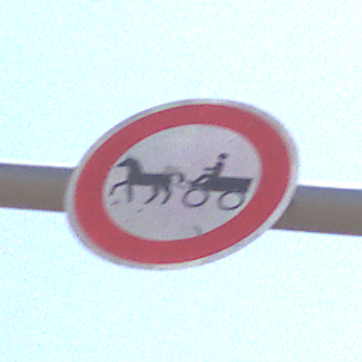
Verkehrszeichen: VerbotGespannfuhrwerke
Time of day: Midday
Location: Outdoor (Nature)
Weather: PartlyCloudy
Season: NotSpecified
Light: Natural